Question: I am trying to use matplotlib plotting library inside PyQt4 to plot loglog plot. I have added two lines of code in the class:
'''
class MyStaticMplCanvas(MyMplCanvas):
"""Simple canvas with a sine plot."""
def compute_initial_figure(self):
t = arange(0.0, 3.0, 0.01)
s = abs((t * 1E+1) * sin(2 * pi * t) + 1E1)
self.axes.plot(t, s)
self.axes.set_yscale('log') #added code
self.axes.set_xscale('log') #added code
'''
but then axes disappeared and got an error below. I would like to ask you how can I use matplotlib library inside PyQt4 to plot loglot plot. As seen in the figure below. Python 2.7.5, matplotlib 1.3.0, PyQt 4.10.4

'''
Traceback (most recent call last):
File "C:\Python27\Lib\site-packages\matplotlibackendsackend_qt4.py", line 299, in resizeEvent
self.draw()
File "C:\Python27\Lib\site-packages\matplotlibackendsackend_qt4agg.py", line 148, in draw
FigureCanvasAgg.draw(self)
File "C:\Python27\Lib\site-packages\matplotlibackendsackend_agg.py", line 451, in draw
self.figure.draw(self.renderer)
File "C:\Python27\Lib\site-packages\matplotlibrtist.py", line 54, in draw_wrapper
draw(artist, renderer, *args, **kwargs)
File "C:\Python27\Lib\site-packages\matplotlib
igure.py", line 1034, in draw
func(*args)
File "C:\Python27\Lib\site-packages\matplotlibrtist.py", line 54, in draw_wrapper
draw(artist, renderer, *args, **kwargs)
File "C:\Python27\Lib\site-packages\matplotlibxes.py", line 2086, in draw
a.draw(renderer)
File "C:\Python27\Lib\site-packages\matplotlibrtist.py", line 54, in draw_wrapper
draw(artist, renderer, *args, **kwargs)
File "C:\Python27\Lib\site-packages\matplotlibxis.py", line 1093, in draw
renderer)
File "C:\Python27\Lib\site-packages\matplotlibxis.py", line 1042, in _get_tick_bboxes
extent = tick.label1.get_window_extent(renderer)
File "C:\Python27\Lib\site-packages\matplotlib ext.py", line 754, in get_window_extent
bbox, info, descent = self._get_layout(self._renderer)
File "C:\Python27\Lib\site-packages\matplotlib ext.py", line 329, in _get_layout
ismath=ismath)
File "C:\Python27\Lib\site-packages\matplotlibackendsackend_agg.py", line 210, in get_text_width_height_descent
self.mathtext_parser.parse(s, self.dpi, prop)
File "C:\Python27\Lib\site-packages\matplotlib\mathtext.py", line 3009, in parse
self.__class__._parser = Parser()
File "C:\Python27\Lib\site-packages\matplotlib\mathtext.py", line 2193, in __init__
- ((lbrace + float_literal + rbrace)
TypeError: unsupported operand type(s) for +: 'NoneType' and 'NoneType'
'''
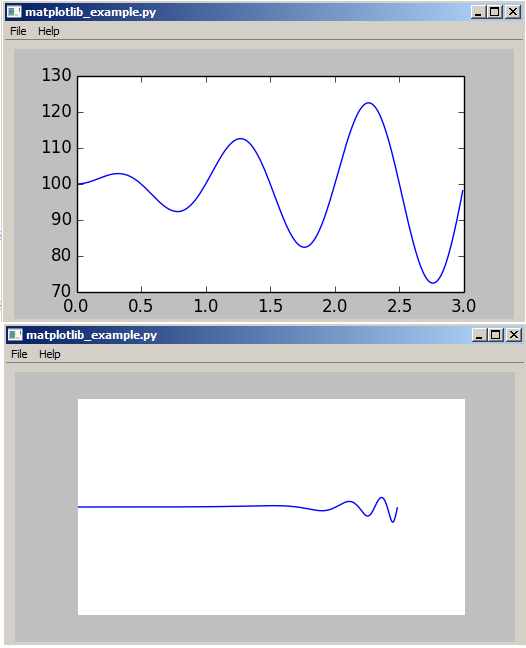
Answer: This is probably because your x-range includes '0'. True log scales can't reach 0. If you want to include 0, you'll need to use ''semilog'' instead.
Judging from the error message you're getting, I'd bet you're using a fairly old release of matplotlib? For what it's worth, in newer versions, including '0' will cause the scale to be automatically changed to 'semilog' instead of 'log'.
Either way, try specifying a semilog scale, and see if that helps. E.g.
'''
self.axes.set(xscale='semilog', yscale='semilog')
'''